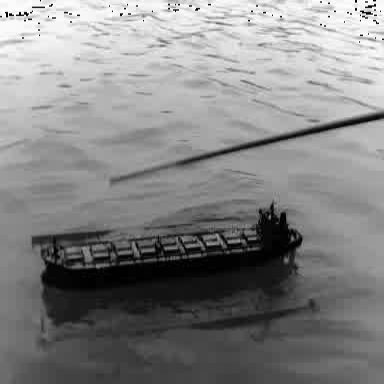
There is a liner in the infrared image.